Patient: sex M, age 60
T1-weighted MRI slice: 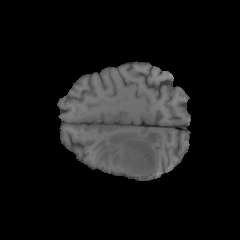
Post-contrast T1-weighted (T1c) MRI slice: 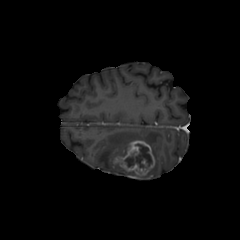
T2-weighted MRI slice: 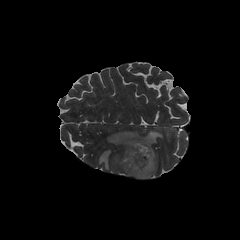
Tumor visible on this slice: yes
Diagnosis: Glioblastoma, IDH-wildtype
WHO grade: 4